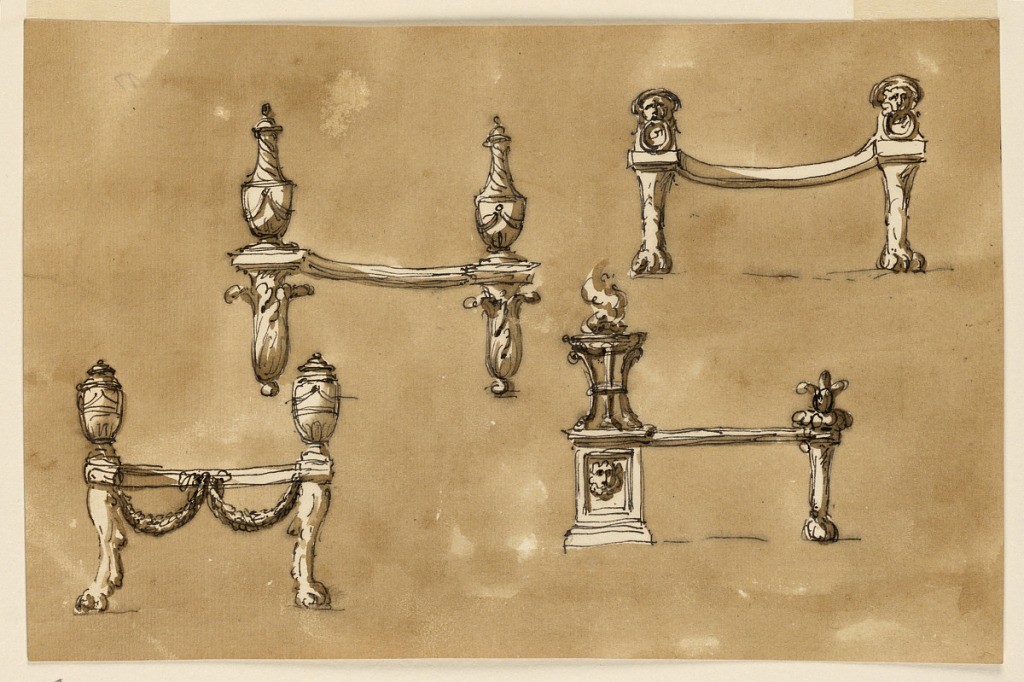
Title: Four fenders
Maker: Giuseppe Barberi, Italian, 1746–1809
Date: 1746–1809
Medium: Pen and brown ink, brush and brown wash on off-white laid paper
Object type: Drawing
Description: Four fenders.